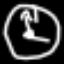
Label: clock